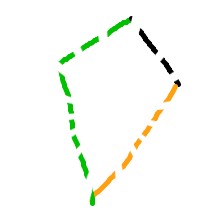
Shape: kite